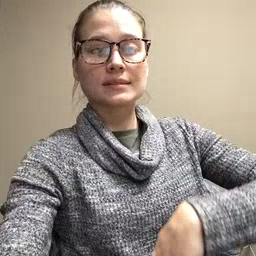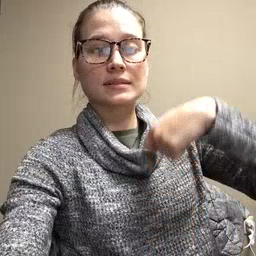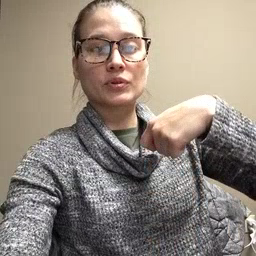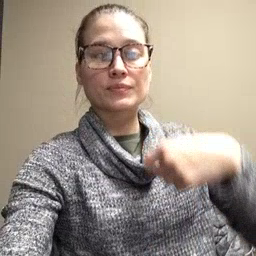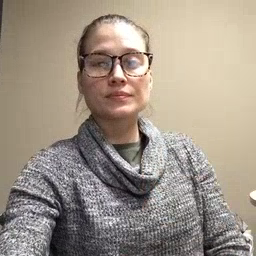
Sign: zipper